Question: I am working with someone's report and currently they have the data labels showing within the bar, most of the time this is ok except when the figures are bigger than the bar and it causes the problem shown below. What I want to do is display the lables vertically at the top but outside of each bar but I cant seem to make that happen, can anyone suggest how this is done.
Thanks P

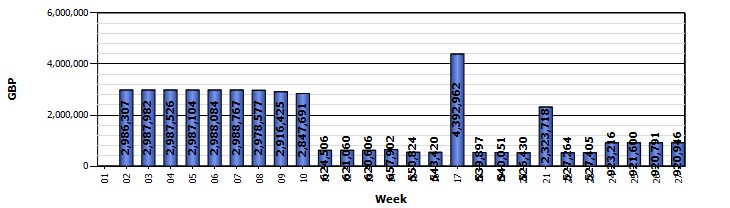
Answer: I got this working in an example chart by setting the following properties:

Go to the by either clicking on the chart labels or the data field in the Designer.
Gave results:

This looks like what you're after. However, in my experience SSRS is pretty poor at being smart with labels, so even if you've set up everything correctly the chart may still look poor and you'll need to try tweaking it further (chart size, max value in axis, etc).